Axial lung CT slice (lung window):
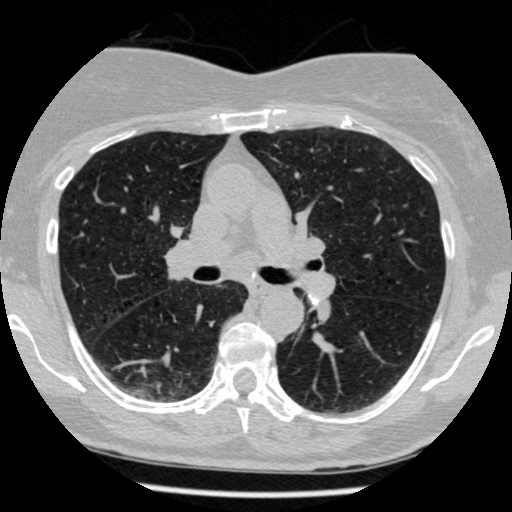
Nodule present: no